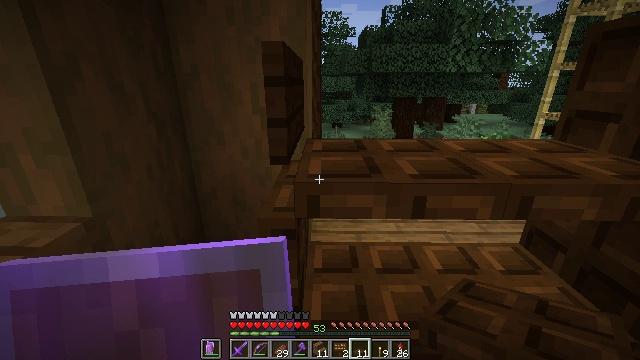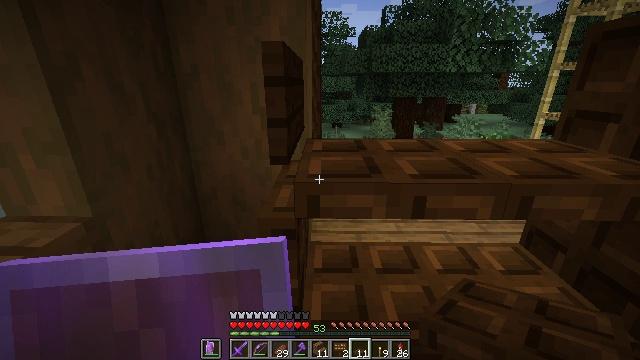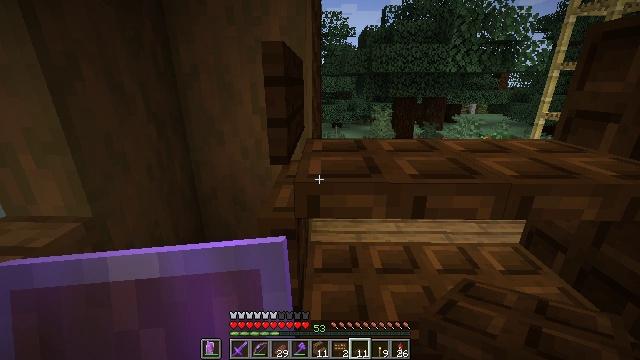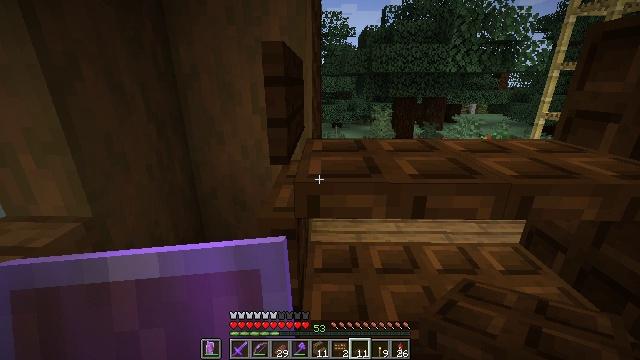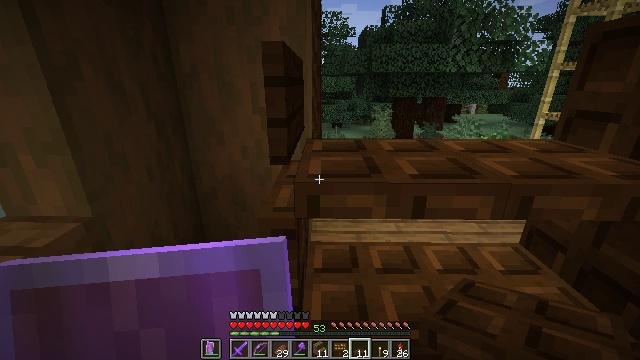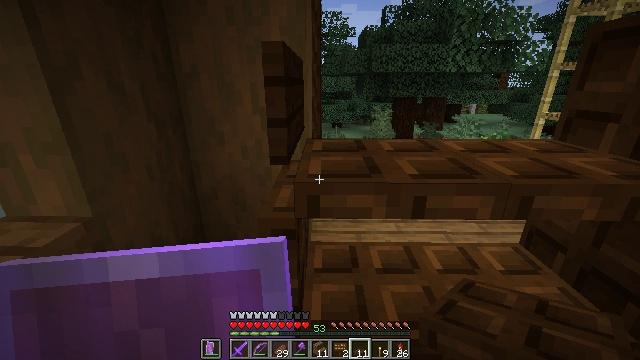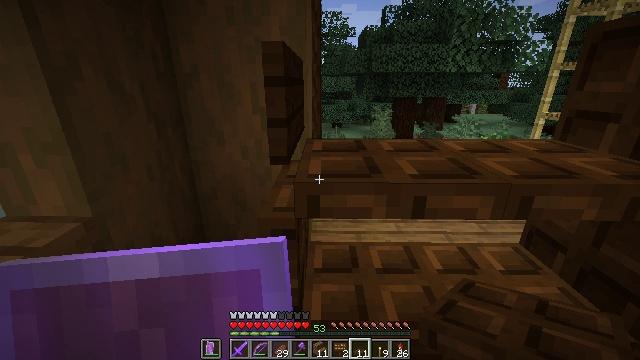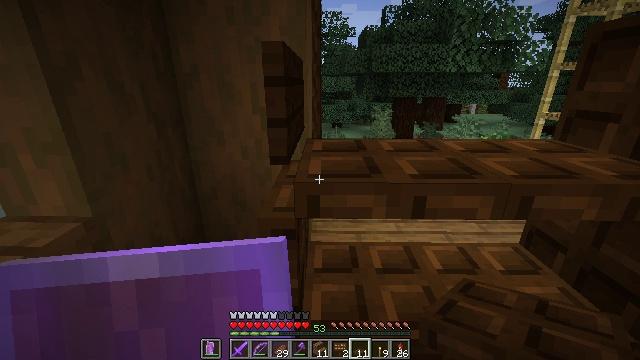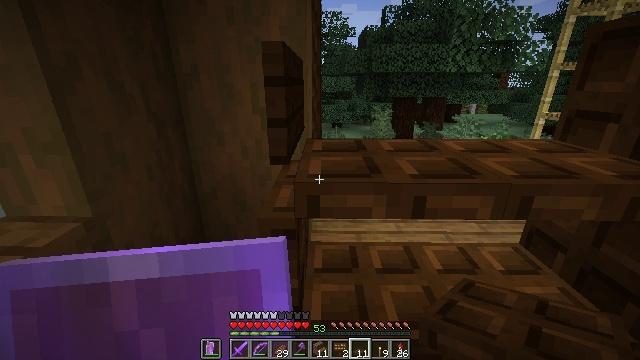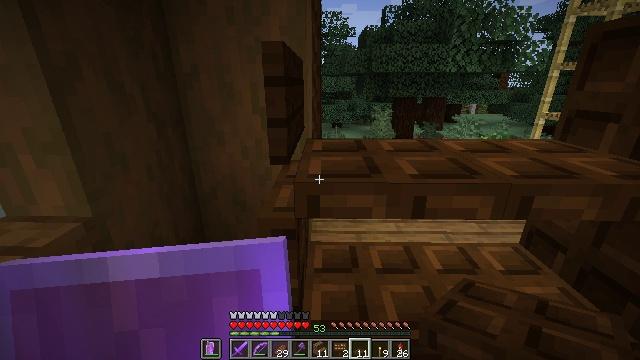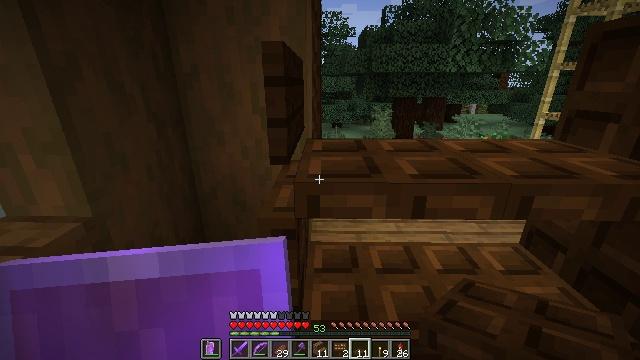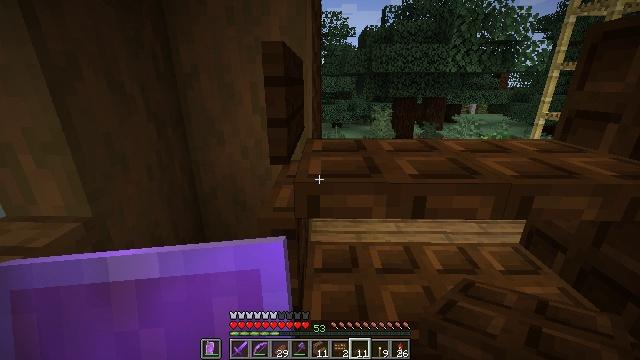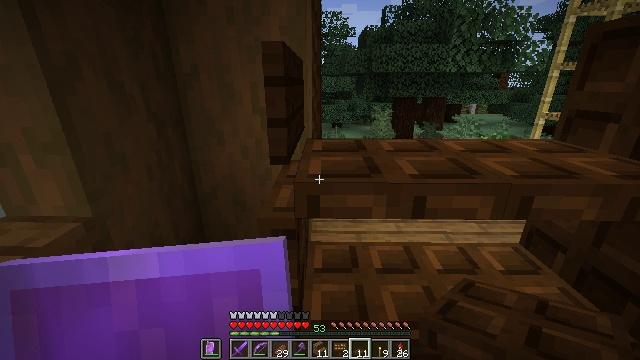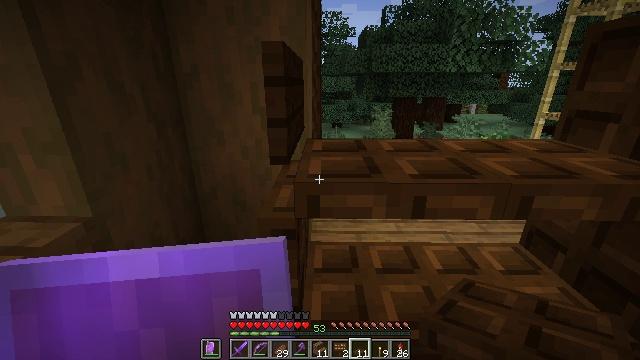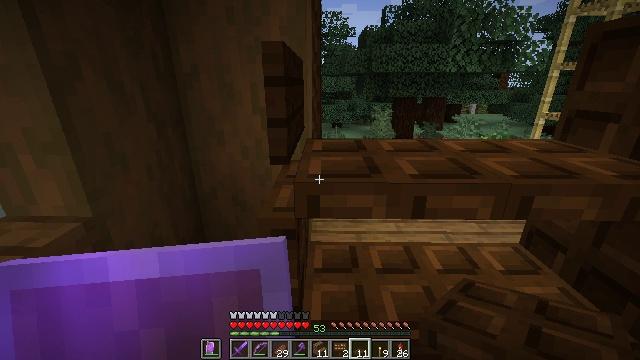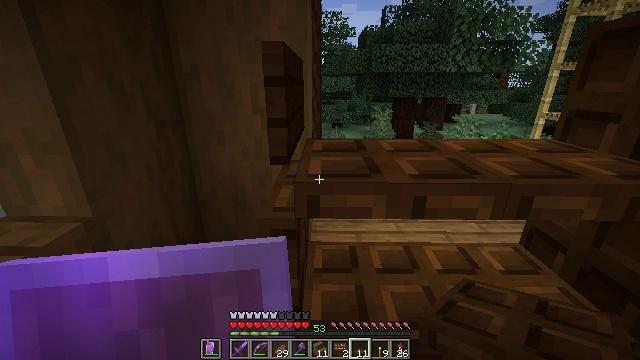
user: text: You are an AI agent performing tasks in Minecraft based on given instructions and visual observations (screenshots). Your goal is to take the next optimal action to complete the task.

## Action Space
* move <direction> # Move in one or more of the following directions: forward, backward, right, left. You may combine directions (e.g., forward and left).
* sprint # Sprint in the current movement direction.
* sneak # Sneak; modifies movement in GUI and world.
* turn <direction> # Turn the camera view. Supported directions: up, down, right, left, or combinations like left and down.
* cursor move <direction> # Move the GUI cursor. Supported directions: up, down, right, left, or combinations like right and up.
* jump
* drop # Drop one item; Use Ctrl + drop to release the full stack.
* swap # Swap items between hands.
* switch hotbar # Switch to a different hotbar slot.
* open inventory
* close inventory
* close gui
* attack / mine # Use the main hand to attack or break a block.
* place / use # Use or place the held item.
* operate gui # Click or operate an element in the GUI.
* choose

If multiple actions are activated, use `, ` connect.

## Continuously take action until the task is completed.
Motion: motion action
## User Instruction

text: Retrieve the dark oak wall sign from the wall.
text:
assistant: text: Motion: no_op
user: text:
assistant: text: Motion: no_op
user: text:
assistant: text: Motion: no_op
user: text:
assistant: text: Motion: no_op
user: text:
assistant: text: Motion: no_op
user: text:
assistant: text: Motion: no_op
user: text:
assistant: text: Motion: no_op
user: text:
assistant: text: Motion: no_op
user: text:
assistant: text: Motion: no_op
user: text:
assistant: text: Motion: no_op
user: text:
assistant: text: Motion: no_op
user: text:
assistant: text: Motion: no_op
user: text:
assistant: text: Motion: no_op
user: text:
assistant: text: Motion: no_op
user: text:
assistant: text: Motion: no_op
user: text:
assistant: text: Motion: no_op
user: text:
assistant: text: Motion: no_op
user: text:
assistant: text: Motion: no_op
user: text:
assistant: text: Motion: no_op
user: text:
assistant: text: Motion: no_op
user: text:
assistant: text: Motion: no_op
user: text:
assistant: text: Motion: no_op
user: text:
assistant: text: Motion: no_op
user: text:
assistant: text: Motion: no_op
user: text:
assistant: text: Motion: no_op
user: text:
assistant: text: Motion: no_op
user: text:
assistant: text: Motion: no_op
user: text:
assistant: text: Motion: move left
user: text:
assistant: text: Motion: move left
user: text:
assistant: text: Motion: move left